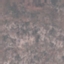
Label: HerbaceousVegetation